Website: home-depot
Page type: receipt
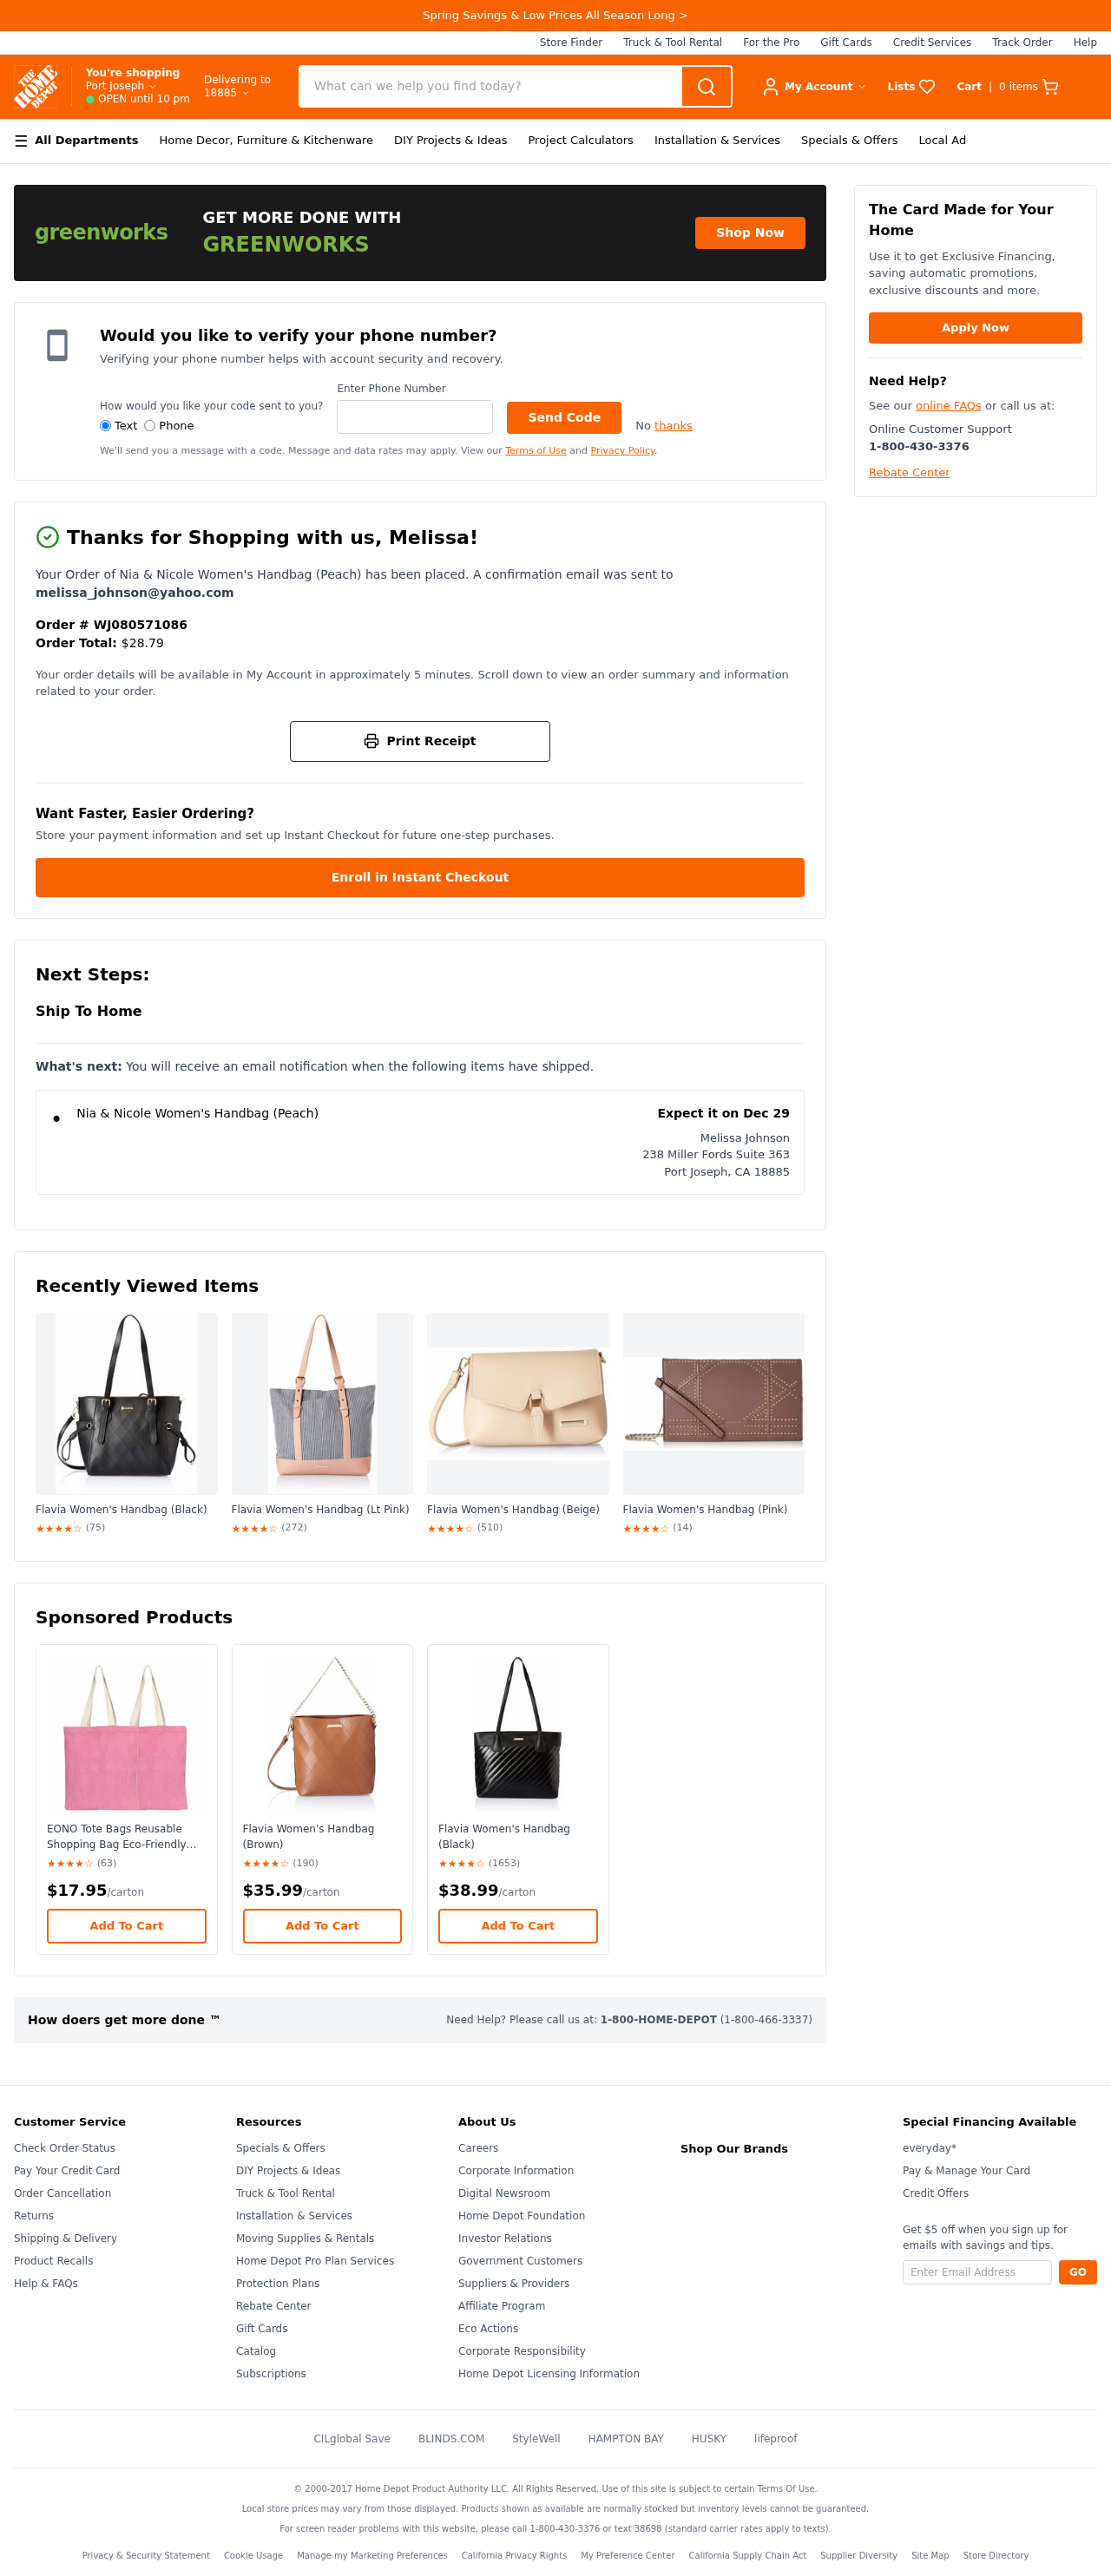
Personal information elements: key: PII_CITY
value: Port Joseph
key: PII_CITY_STATE_ZIP
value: Port Joseph, CA 18885
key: PII_EMAIL
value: melissa_johnson@yahoo.com
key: PII_FIRSTNAME
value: Melissa
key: PII_FULLNAME
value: Melissa Johnson
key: PII_PHONE
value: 3172030315
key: PII_POSTCODE
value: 18885
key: PII_STREET
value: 238 Miller Fords Suite 363
Product elements: key: PRODUCT1_NAME
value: Nia & Nicole Women's Handbag (Peach)
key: PRODUCT2_NAME
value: Flavia Women's Handbag (Black)
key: PRODUCT2_RATING
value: ★★★★☆
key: PRODUCT2_NUM_RATINGS
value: (75)
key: PRODUCT3_NAME
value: Flavia Women's Handbag (Lt Pink)
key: PRODUCT3_RATING
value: ★★★★☆
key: PRODUCT3_NUM_RATINGS
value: (272)
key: PRODUCT4_NAME
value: Flavia Women's Handbag (Beige)
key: PRODUCT4_RATING
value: ★★★★☆
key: PRODUCT4_NUM_RATINGS
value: (510)
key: PRODUCT5_NAME
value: Flavia Women's Handbag (Pink)
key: PRODUCT5_RATING
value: ★★★★☆
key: PRODUCT5_NUM_RATINGS
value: (14)
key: PRODUCT6_NAME
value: EONO Tote Bags Reusable Shopping Bag Eco-Friendly Recycled Cotton Fabric Handbag Grocery Shoulder Pl
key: PRODUCT6_RATING
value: ★★★★☆
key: PRODUCT6_NUM_RATINGS
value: (63)
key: PRODUCT6_PRICE
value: $17.95
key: PRODUCT7_NAME
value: Flavia Women's Handbag (Brown)
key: PRODUCT7_RATING
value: ★★★★☆
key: PRODUCT7_NUM_RATINGS
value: (190)
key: PRODUCT7_PRICE
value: $35.99
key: PRODUCT8_NAME
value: Flavia Women's Handbag (Black)
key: PRODUCT8_RATING
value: ★★★★☆
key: PRODUCT8_NUM_RATINGS
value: (1653)
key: PRODUCT8_PRICE
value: $38.99
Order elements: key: ORDER_NUM_ITEMS
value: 0
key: ORDER_ID
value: WJ080571086
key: ORDER_TOTAL
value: $28.79
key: ORDER_DELIVERY_DATE
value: Expect it on Dec 29